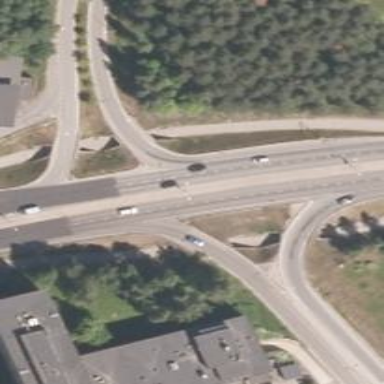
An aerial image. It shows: Motorway junction.